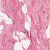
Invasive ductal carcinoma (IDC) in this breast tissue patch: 0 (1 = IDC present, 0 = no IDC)